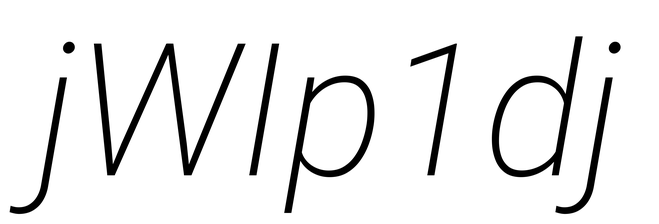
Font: Roboto-Italic_ExtraLight_Italic